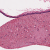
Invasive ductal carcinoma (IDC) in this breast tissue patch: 0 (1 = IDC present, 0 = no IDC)